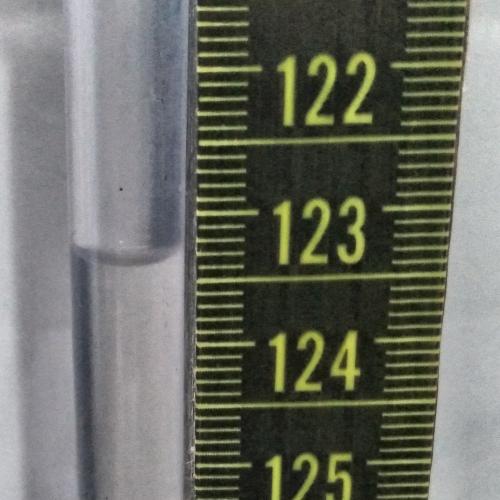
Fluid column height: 123.3 cm